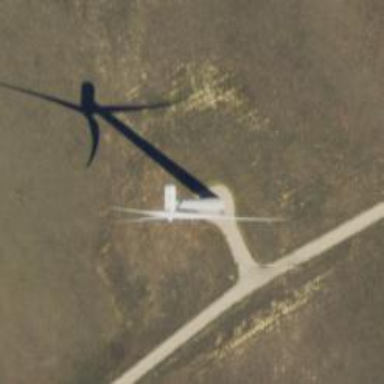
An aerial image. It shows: Wind generator powered by wind. The generator type is horizontal axis and it uses wind turbines.